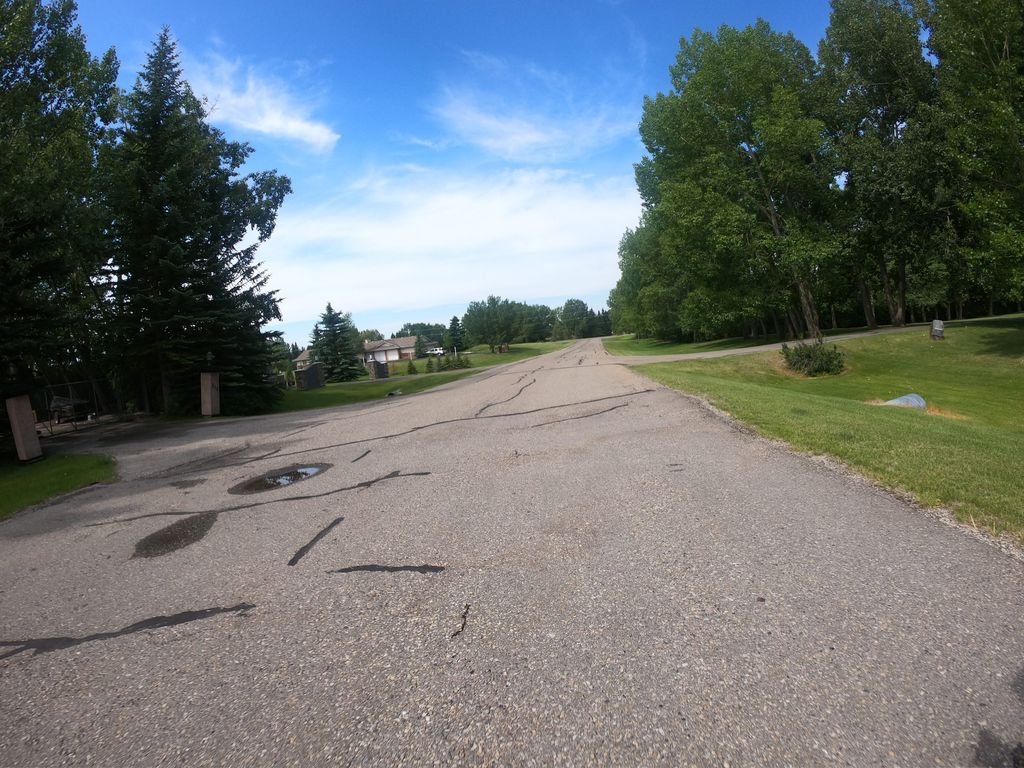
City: calgary